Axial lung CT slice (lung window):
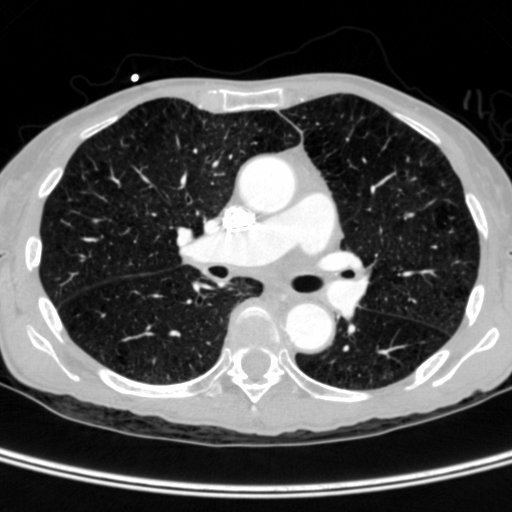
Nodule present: no